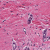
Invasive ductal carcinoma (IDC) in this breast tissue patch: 0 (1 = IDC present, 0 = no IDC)